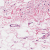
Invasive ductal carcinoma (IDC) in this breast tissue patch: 0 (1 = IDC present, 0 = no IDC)